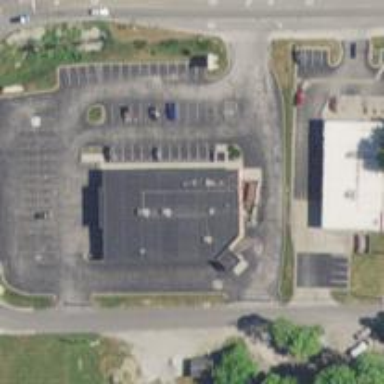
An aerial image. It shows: Pharmacy providing healthcare services.